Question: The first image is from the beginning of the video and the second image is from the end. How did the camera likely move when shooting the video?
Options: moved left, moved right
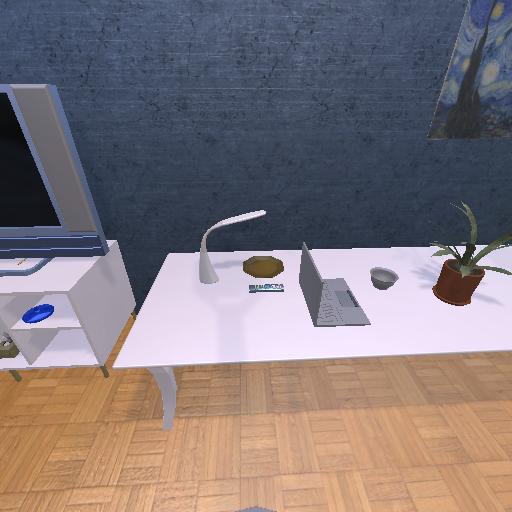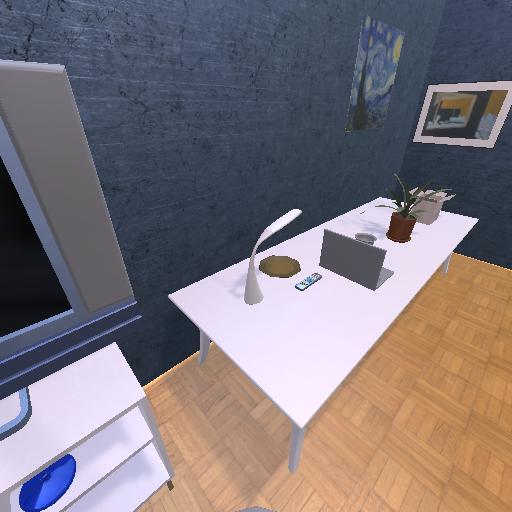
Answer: moved left